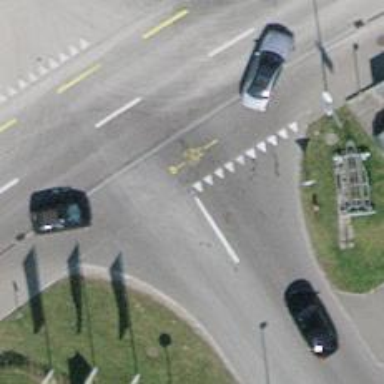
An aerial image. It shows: Unmarked road crossing.